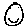
Label: smiley face